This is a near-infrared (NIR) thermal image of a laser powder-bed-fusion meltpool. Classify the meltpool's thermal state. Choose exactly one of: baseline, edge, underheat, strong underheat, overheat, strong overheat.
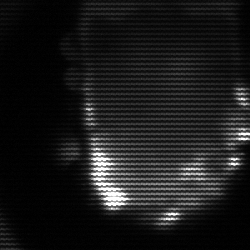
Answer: baseline